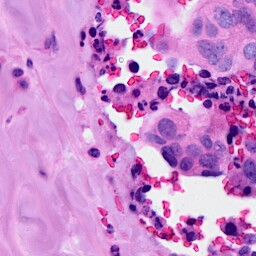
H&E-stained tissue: Breast